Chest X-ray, AP view. Patient: 51 years old, sex M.
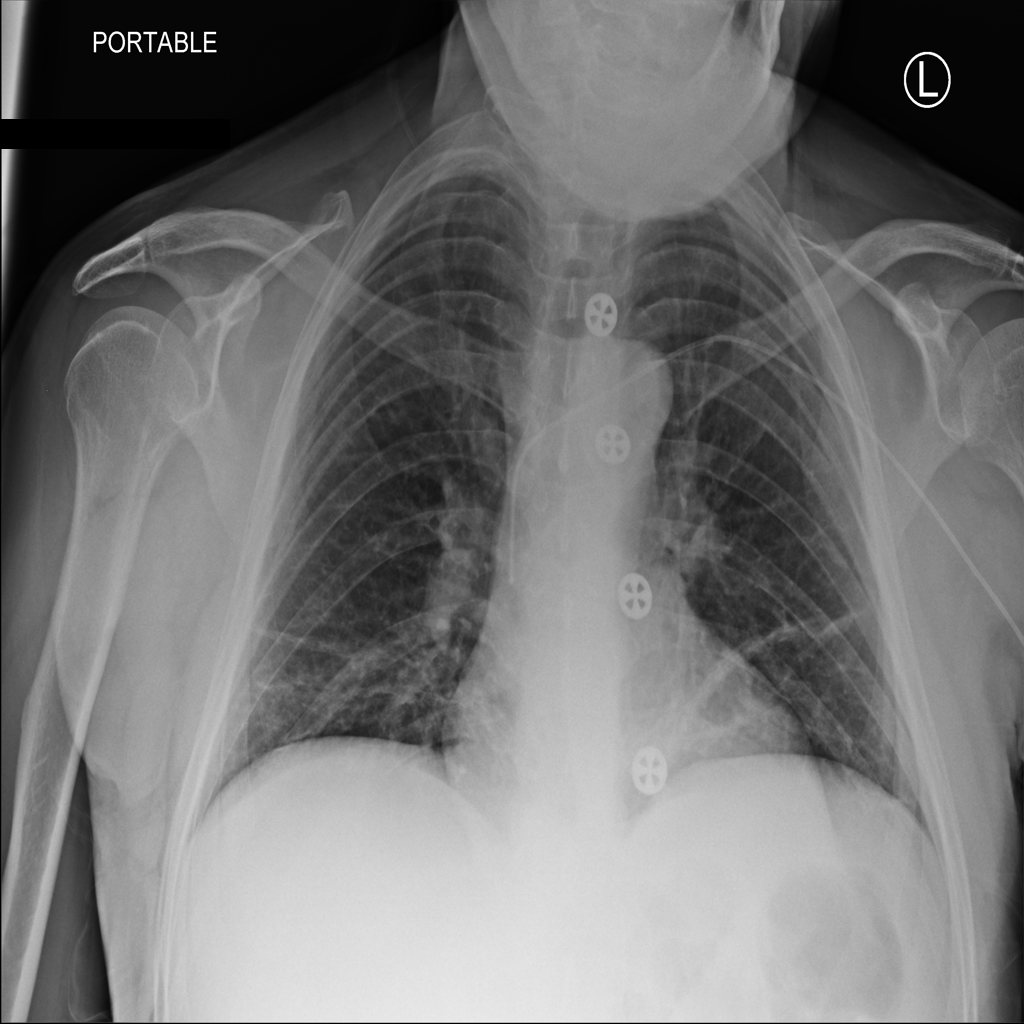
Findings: Atelectasis